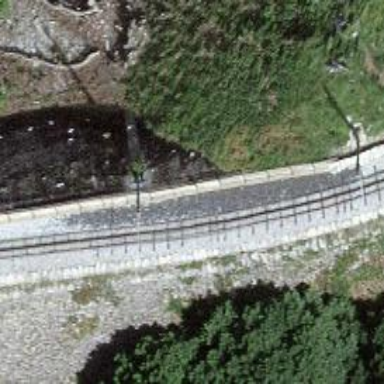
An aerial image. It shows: Narrow-gauge railway running along electrified contact line on embankment.